Question: i am using 'togglefullscreen()' function to ofc toggle between window mode & full screen for my application(game).
When i run the game in window mode, the title bar has the Windows Aero Effect of Win7 as it should be, but when i go full-screen and come back to window mode, then there is no more Aero Effect in window title bar, just a normal title bar

Similarly if i start the Game in full screen mode and then toghle to window mode, there is no more aero effect. Why is that happening & how to get back aero effect
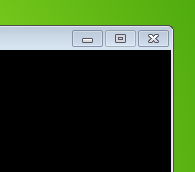
Answer: Windows disables Aero because while you're inside a fullscreen app, the user usually doesn't see the title bar or task bar so it's just a waste of time to compute the 'good' graphics (transparency for example). If Aero doesn't restart after you close your program, then you can make a .bat file like so:
'''
@ECHO off
net stop uxsms
net start uxsms
'''
This will stop the service controlling aero, and then restart it (which always brings back the scheme if it should be there. (Obviously this is not in c#, but if you can do the same thing using the 'Process' class, or by starting 'cmd.exe' with some arguments. ('"/C"' will allow you to call commands from 'cmd.exe').